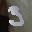
Label: 3